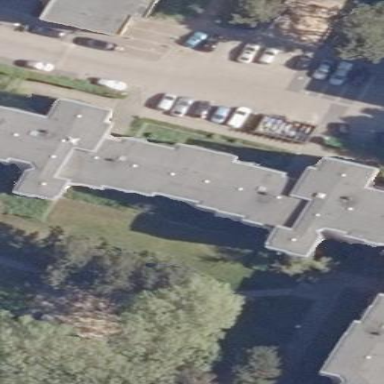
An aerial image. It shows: Apartment building with flat roof.